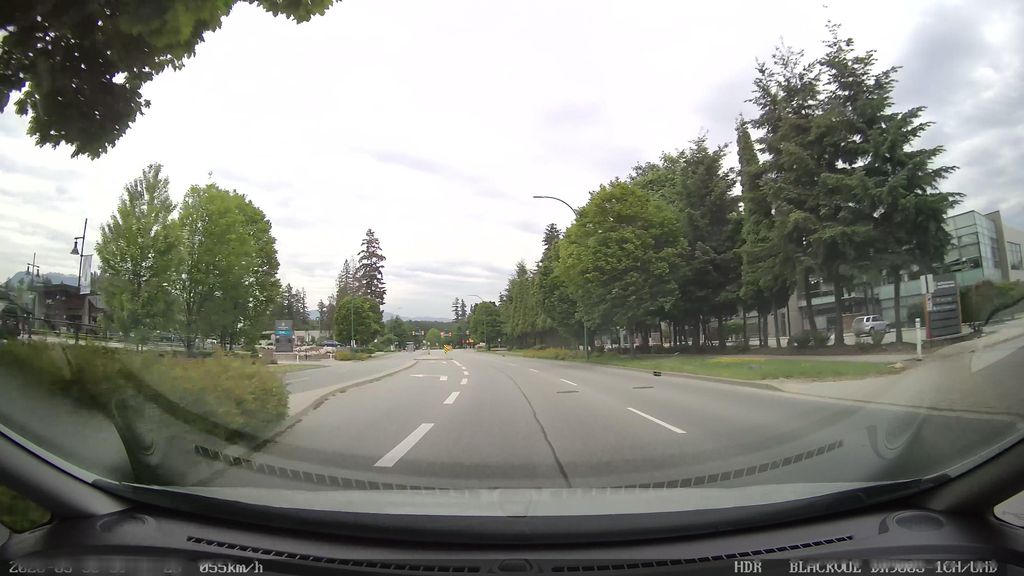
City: vancouver